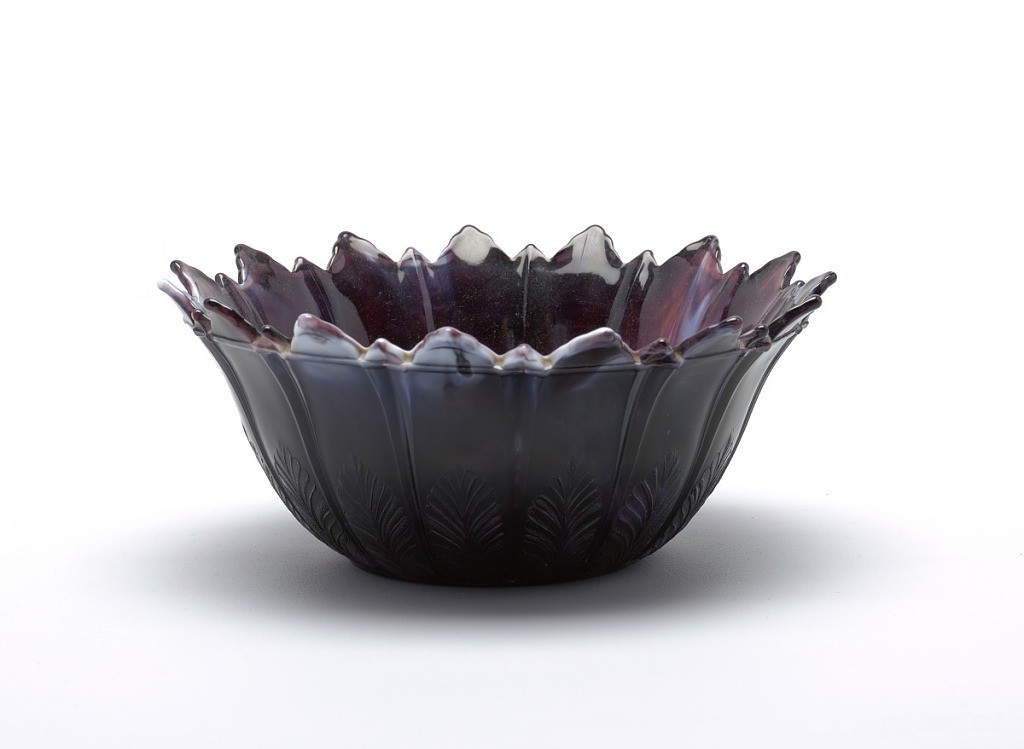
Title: Bowl
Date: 19th century
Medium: glass
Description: Dark purple and white glass bowl